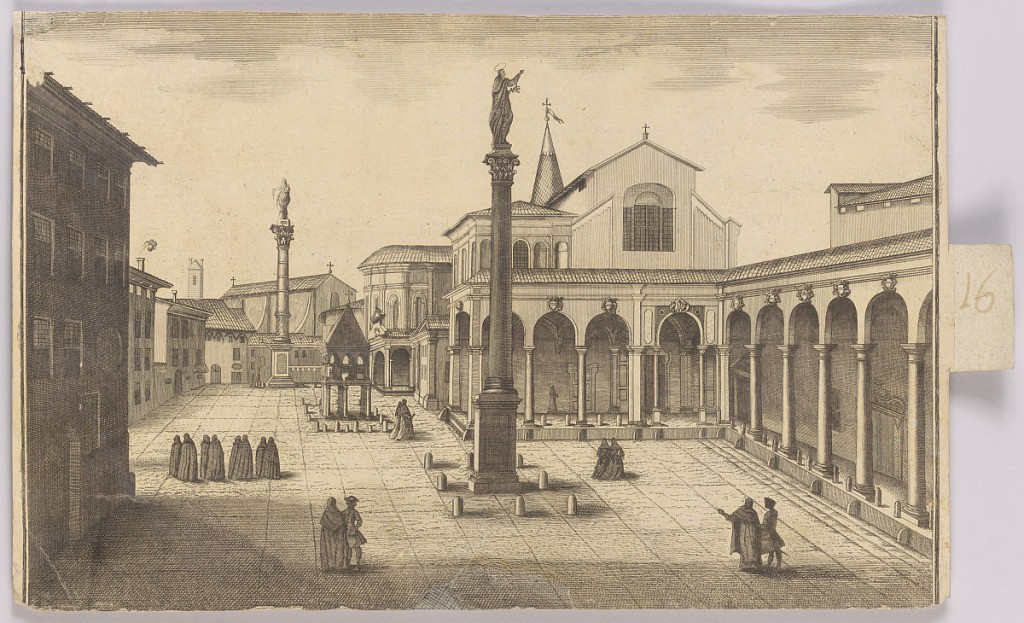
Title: Peep-Show Print
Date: mid-18th century
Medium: Engraving and brush and wash on paper
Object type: Print
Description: Peep-show print